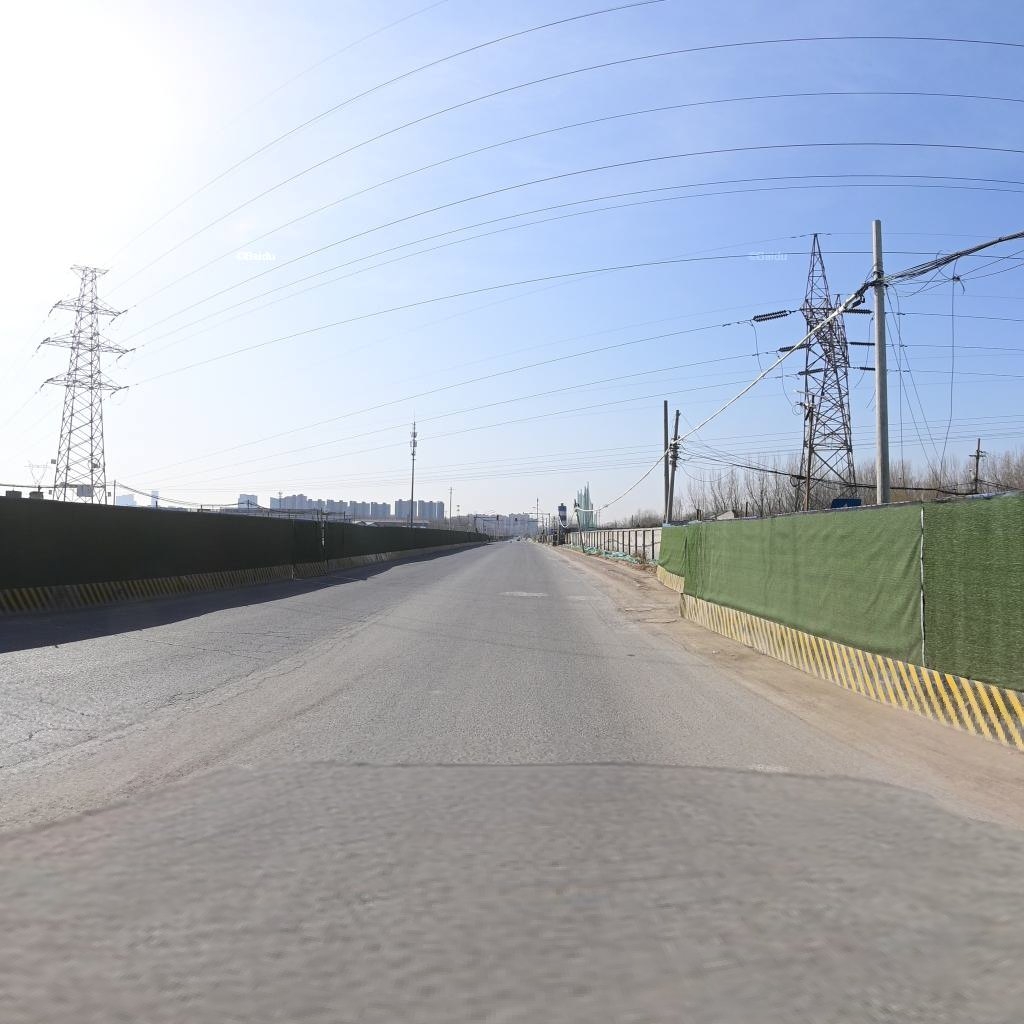
Region: Chaoyang
Road damage annotations: manhole cover, alligator crack, manhole cover